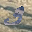
Label: 3